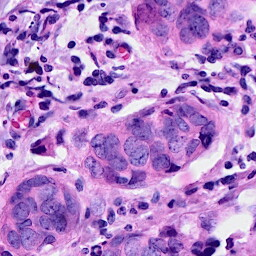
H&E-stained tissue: Breast